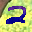
Label: 2